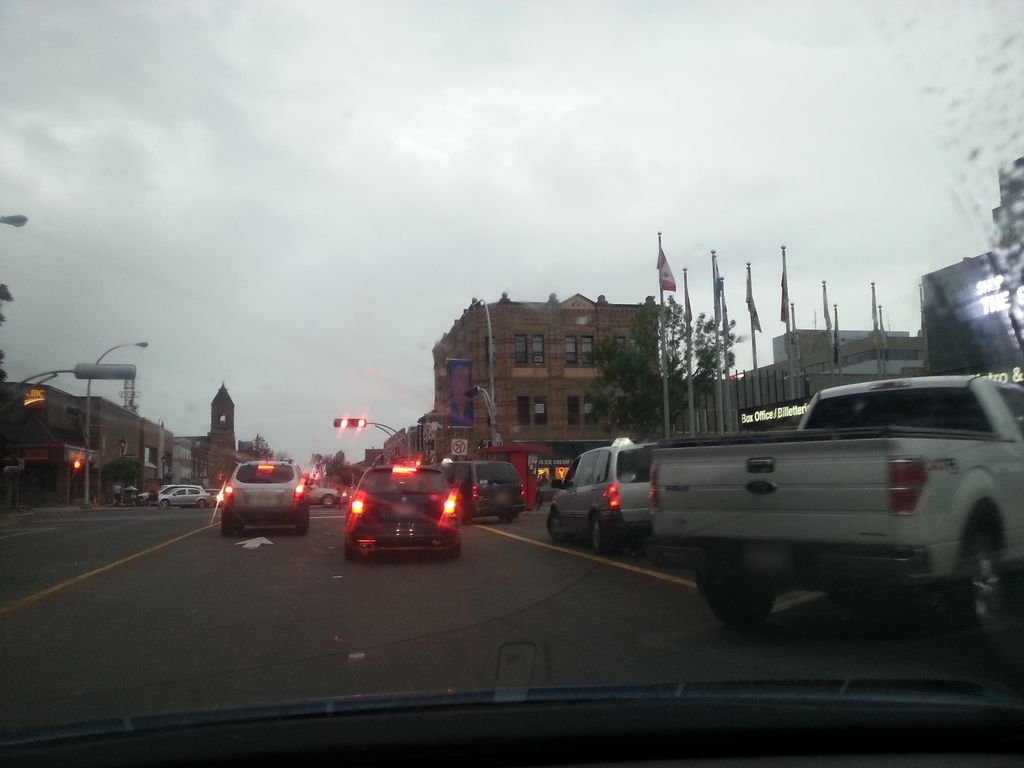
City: charlottetown